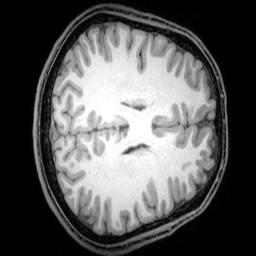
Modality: T1w
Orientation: axial
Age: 20
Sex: male
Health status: healthy
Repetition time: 0.081 s
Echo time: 0.037 s